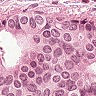
Metastatic tissue present: yes